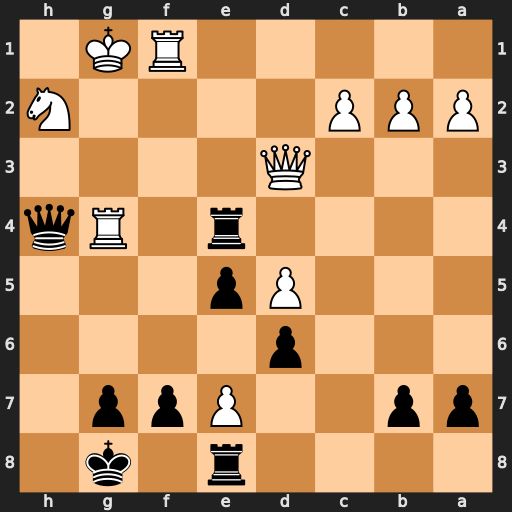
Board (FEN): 4r1k1/pp2Ppp1/3p4/3Pp3/4r1Rq/3Q4/PPP4N/5RK1
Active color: b
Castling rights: -
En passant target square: -
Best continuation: Rxg4+ Nxg4 Qxg4+